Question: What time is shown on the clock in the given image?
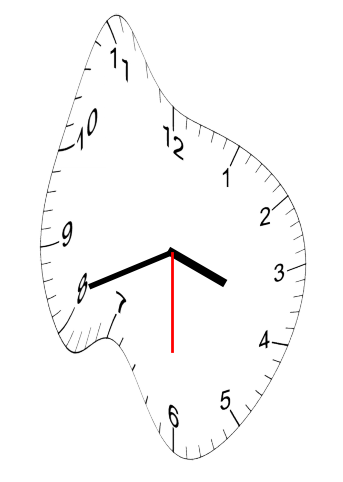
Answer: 03:41:30